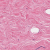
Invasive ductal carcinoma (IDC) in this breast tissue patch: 0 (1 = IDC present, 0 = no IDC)